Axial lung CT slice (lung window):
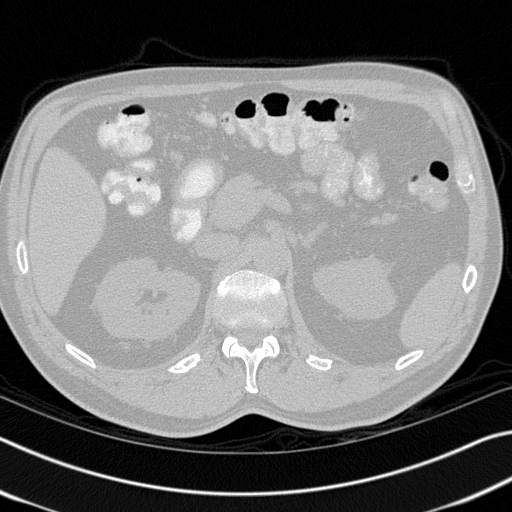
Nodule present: no